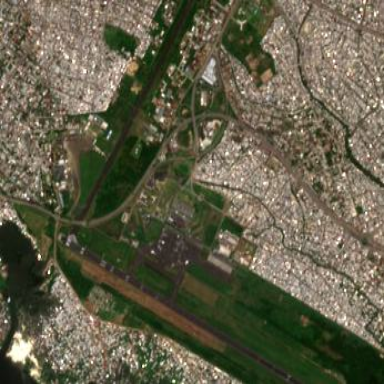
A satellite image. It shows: International aerodrome airport.